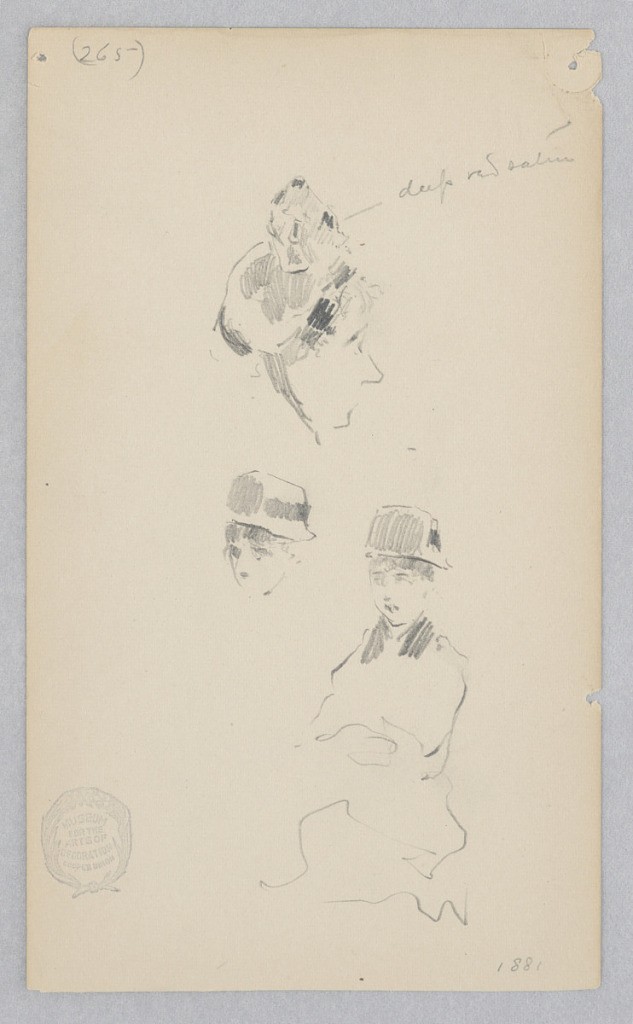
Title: Woman
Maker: Robert Frederick Blum, American, 1857–1903
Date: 1881
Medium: Graphite on wove paper
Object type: Drawing
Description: Three sketches of a female figure wearing a hat.